Field crop: maize
Growth stage: 2
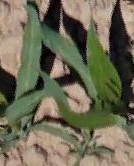
Species: maize